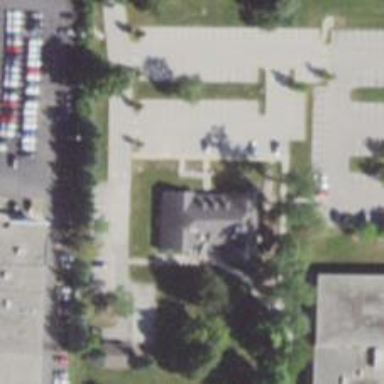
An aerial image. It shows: Veterinary facility.